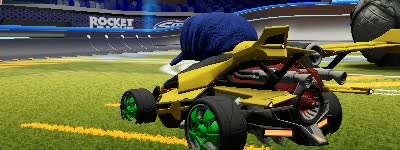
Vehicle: aftershock